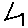
Label: zigzag